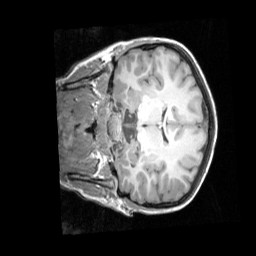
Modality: T1w
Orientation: coronal
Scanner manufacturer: siemens
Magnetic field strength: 3 T
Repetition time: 1.69 s
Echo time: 0.00261 s